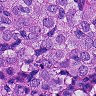
Metastatic tissue present: yes